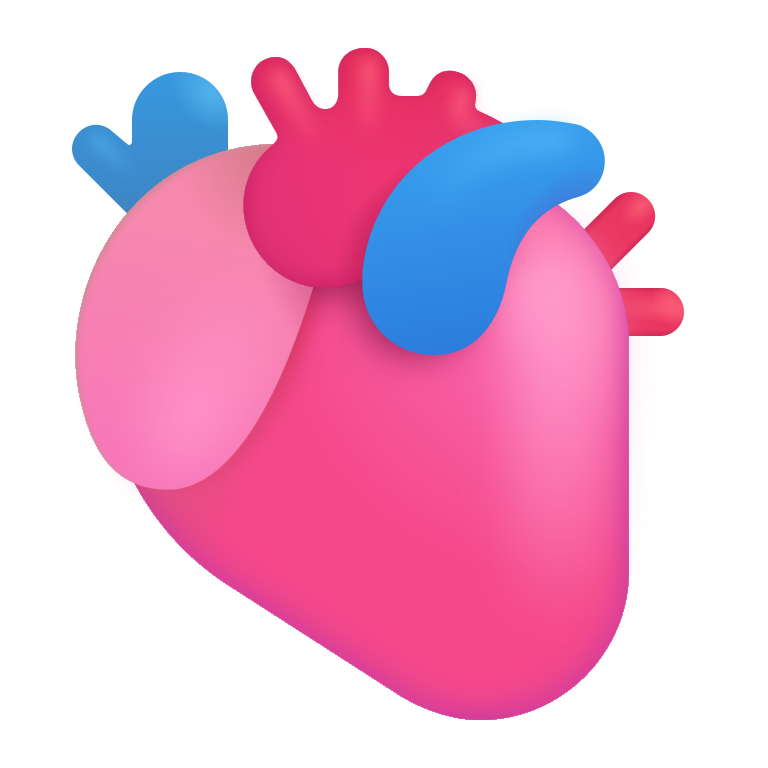
anatomical heart color